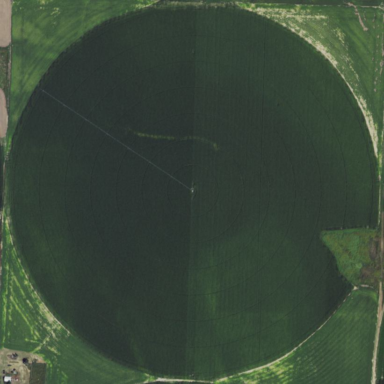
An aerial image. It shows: Farmland with center pivot irrigation system.